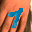
Label: 7